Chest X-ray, PA view. Patient: 9 years old, sex M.
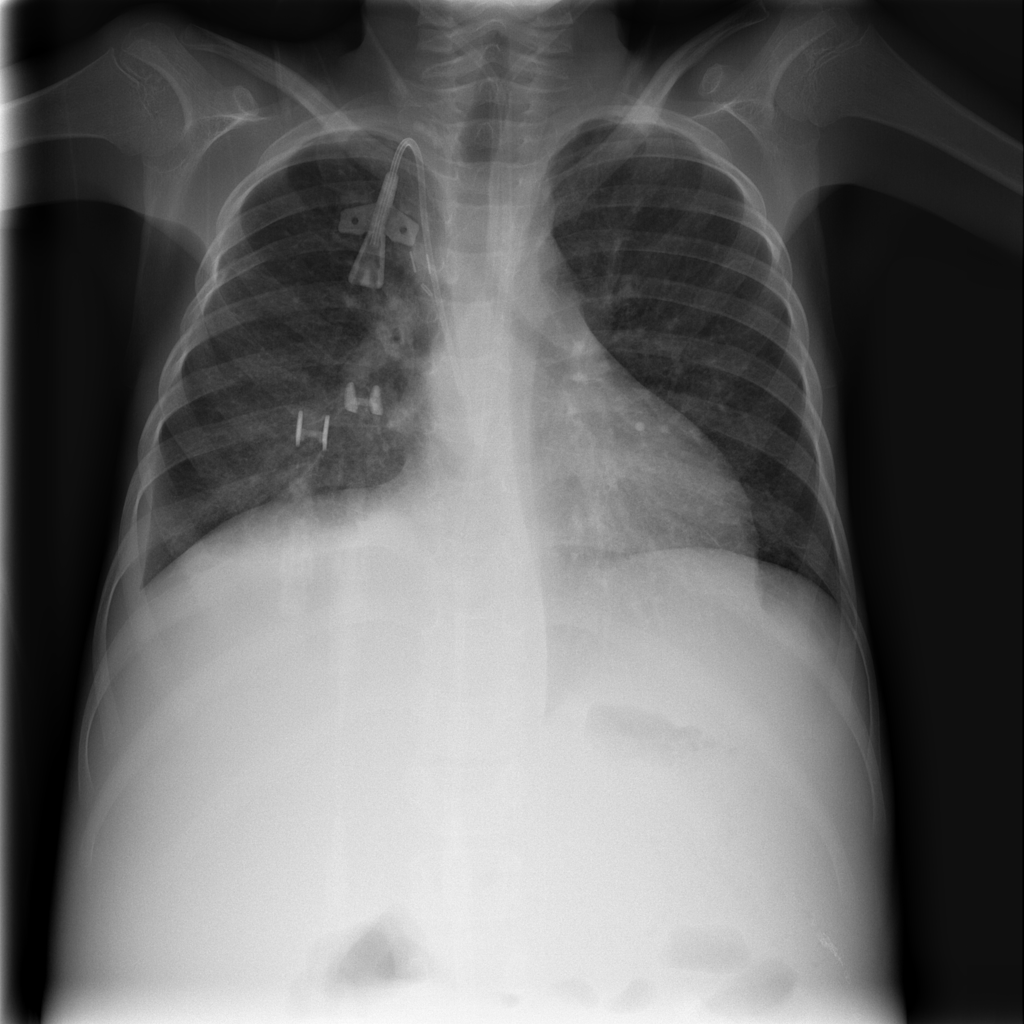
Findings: Effusion